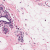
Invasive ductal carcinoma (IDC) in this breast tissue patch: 0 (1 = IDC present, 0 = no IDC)